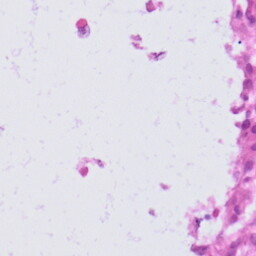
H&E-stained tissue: Skin